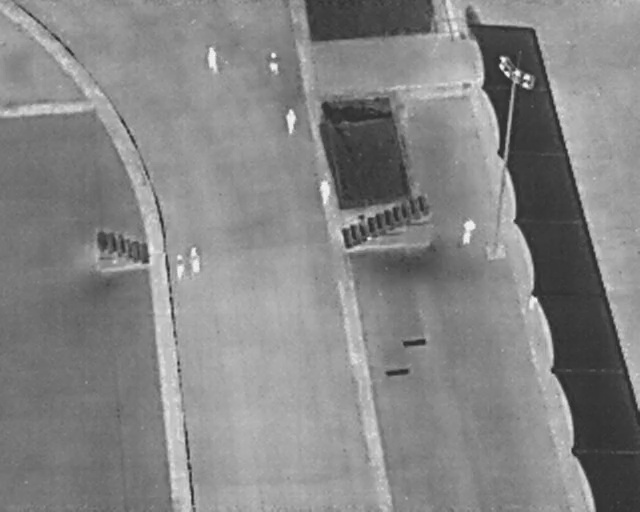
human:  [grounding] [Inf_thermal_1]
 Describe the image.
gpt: In the satellite image, there is  <ref>2 large person </ref> <box>[[31, 10, 35, 12, 2], [43, 22, 47, 25, 2]]</box> located at top,  <ref>1 medium person </ref> <box>[[40, 11, 44, 13, 2]]</box> located at top,  <ref>1 large person </ref> <box>[[27, 49, 32, 52, 2]]</box> located at center,  <ref>1 large person </ref> <box>[[25, 50, 30, 53, 2]]</box> located at left,  <ref>1 large person </ref> <box>[[70, 43, 75, 46, 2]]</box> located at right.